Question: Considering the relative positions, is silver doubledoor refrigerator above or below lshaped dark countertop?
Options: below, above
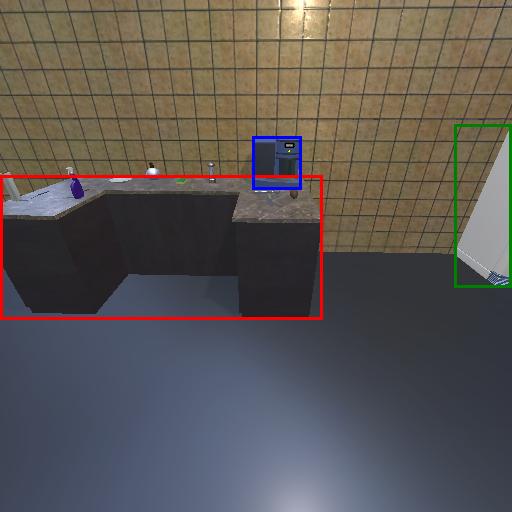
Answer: below